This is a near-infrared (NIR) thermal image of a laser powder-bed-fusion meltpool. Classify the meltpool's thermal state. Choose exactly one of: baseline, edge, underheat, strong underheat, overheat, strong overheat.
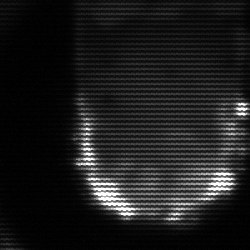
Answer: baseline